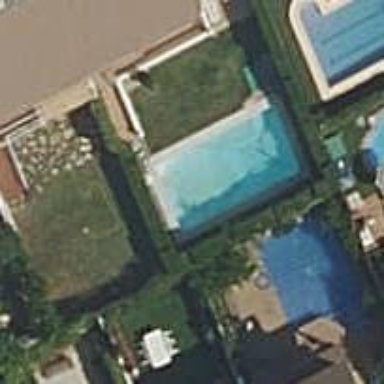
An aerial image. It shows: Swimming pool located in leisure land.